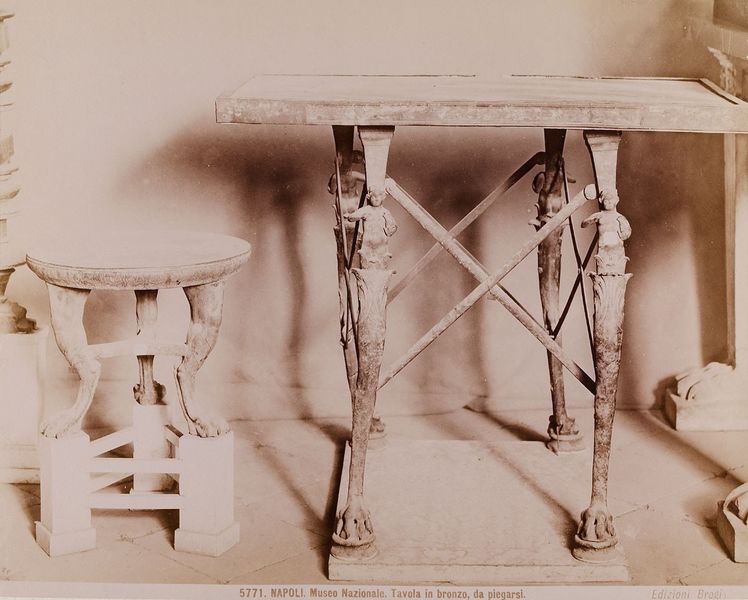
Titel: Napoli - Museo Nazionale. Tavola in bronzo, da piegarsi.
Künstler: Giacomo Brogi
Standort: Hamburg
Institution: Museum für Kunst und Gewerbe Hamburg
Schlagwörter: tisch, geschichte, skulptur, plastik, foto, fotografie, photographie, photo, hausrat, albumin, bildhauerkunst, lichtbild, sachfotografie, bildwerke, angewandte und bildende kunst, hessische systematik, möbel, schwarzweißpositivverfahren, silbersalzverfahren, schwarzweißfotografie, objektstudien, sachphotographie, albuminpapier, archäologie